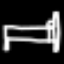
Label: bed